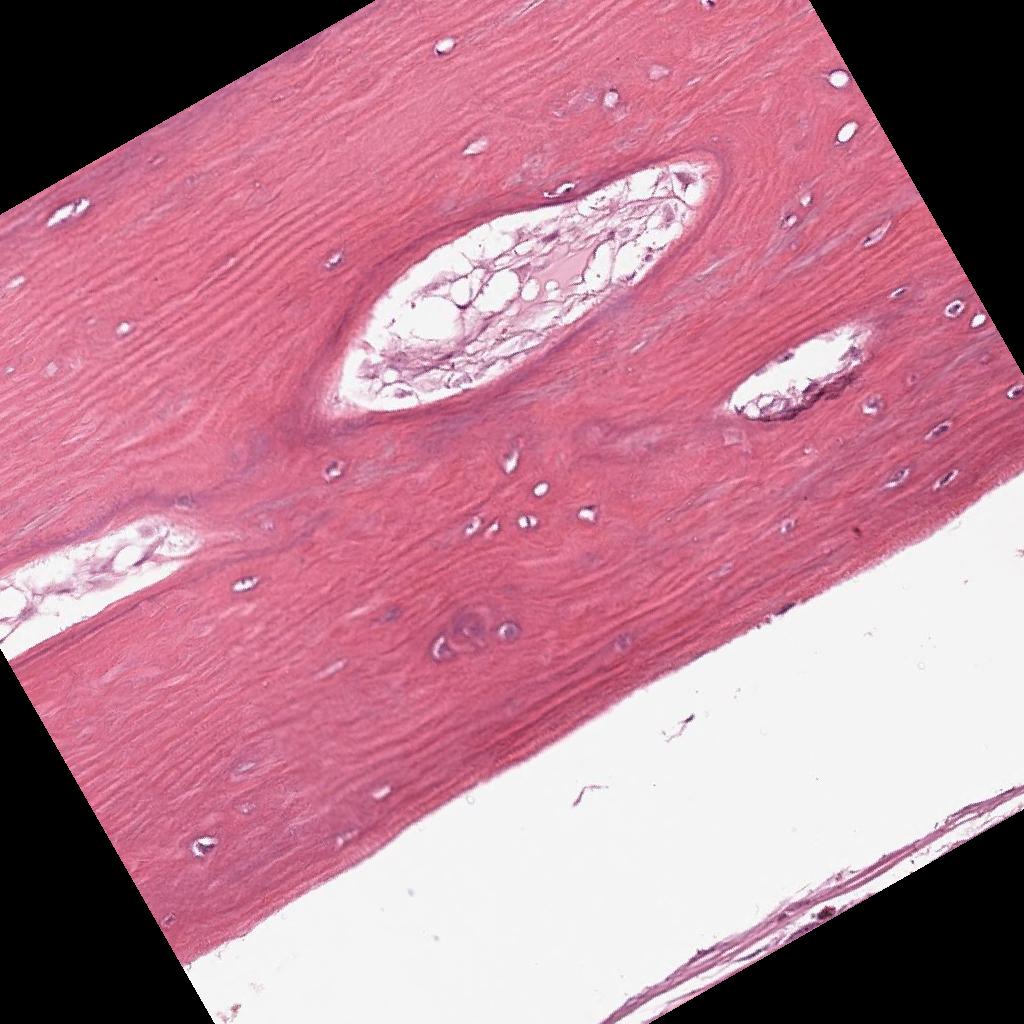
Label: Non-Tumor